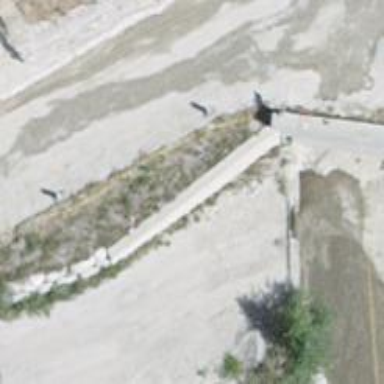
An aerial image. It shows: Retaining wall.